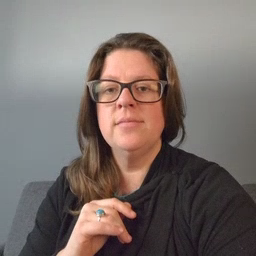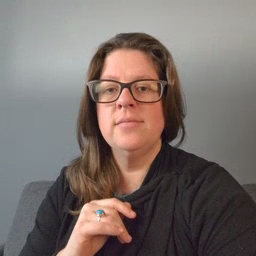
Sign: touch